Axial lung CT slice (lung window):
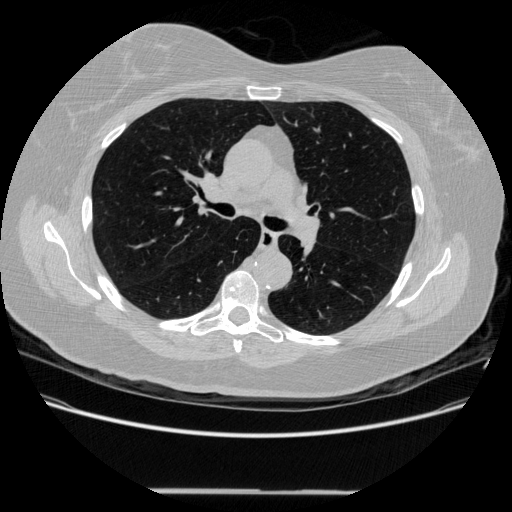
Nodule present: no